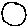
Label: circle